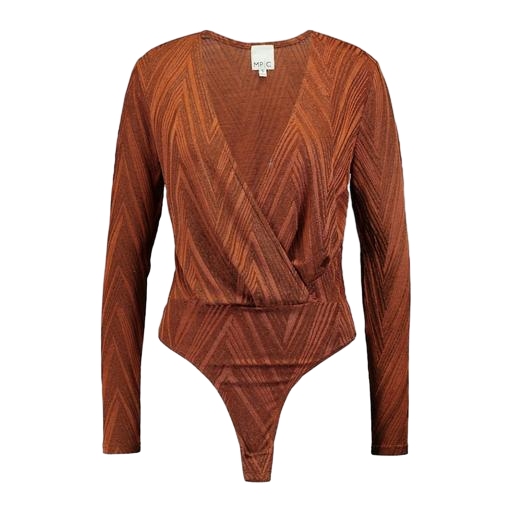
multicolor vero moda rust high neck blouse, multicolor bodysuit, multicolor dp curve rust keyhole wrap blouse, white background